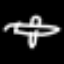
Label: airplane